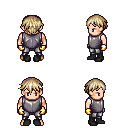
a pixel art fantasy rpg character, male body template, human, light skin, steel chest armor, metal pants, white blonde short bangs hairstyle, gold gloves, black shoes, four views (front, back, left, right), 2x2 character sprite sheet, small pixel art, hard edges, no anti-aliasing